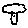
Label: tree